Field crop: maize
Growth stage: 1
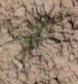
Species: salsola